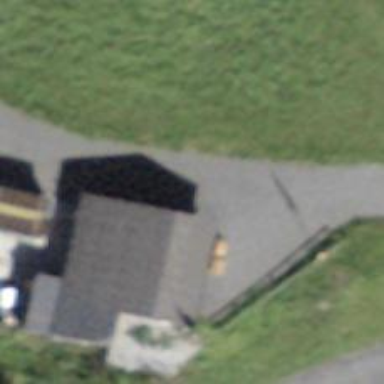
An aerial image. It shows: Cafe.